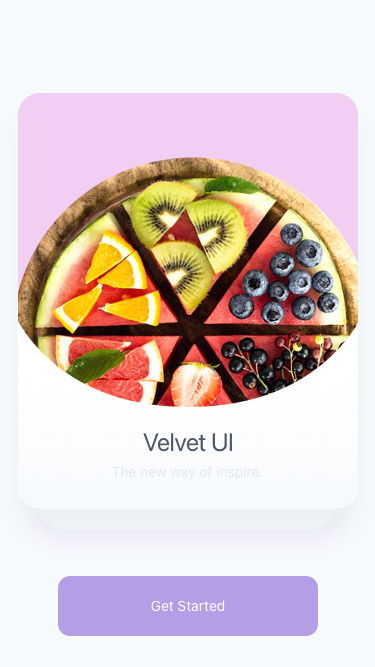
Text in this UI design:
Velvet UI
The new way of inspire.